Question: I'm trying to write a tampermonkey script which gathers the document.location and headers in a dictionary. Googled a bit and figured I was supposed to use a global variable of some sort, but it's not working as I want.
Here's the script:
'''
// ==UserScript==
// @name My Fancy New Userscript
// @namespace http://your.homepage/
// @version 0.1
// @description enter something useful
// @author You
// @match *://*/*
// @grant none
// ==/UserScript==
if (unsafeWindow.resources == undefined) {
var unsafeWindow.resources = [];
}
var host = window.location;
unsafeWindow.resources.push(host);
console.log(unsafeWindow.resources);
'''
When running it I get the following error:
> ERROR: Execution of script 'My Fancy New Userscript' failed! unsafeWindow is not defined
Maybe what I'm trying to do is not even possible?
Update:
Trying to be a bit clearer. The end result should result in a dictionary that would have the document.location as key and a dictionary containing the header name and header value of said location as the value.
'''
{document.location = {"Headername" = "Header value", "Headername" = "Header value"}}
'''
The end result will be used to generate a table with the information in the dictionary. Something like this:

/Patrik
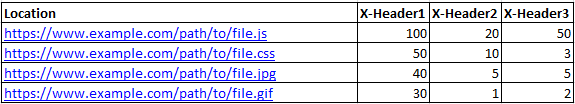
Answer: Please take this as a brief EXAMPLE of what you should accomplish, and be aware that you may encounter some issues while moving on with your project, because sometimes document.location can be a bit tricky to retrieve.
That apart, the code:
'''
// ==UserScript==
// @name My Fancy New Userscript
// @namespace http://use.i.E.your.homepage/
// @version 0.1
// @description enter something useful
// @match *://*/*
// @copyright 2015+, You
// ==/UserScript==
var storage = (function(win){
var localDrive = win.localStorage;
return {
save: function (/* <string> */ key, /* <string | JSONstringified object> */ value) {
localDrive.setItem(key, value);
},
destroy: function (/* <string> */ key) {
return localDrive.removeItem(key) ? true : false;
},
get: function (/* <string> */ key) {
return localDrive.getItem(key) == '' || localDrive.getItem(key) == null ? false : localDrive.getItem(key);
}
}
})(window);
window.storage = storage;
document.addEventListener("DOMContentLoaded", function(e) {
// Dom ready, start:
// Check whether the array exists or not :
if (!storage.get("myDataList")) {
storage.save("myDataList", JSON.stringify(
[{
'href' : document.location.href,
'location' : document.location,
'test1' : 'test',
'test2' : 'test2'
}]
)
);
}
else {
// If exists, log every single object:
var currentStorageList = JSON.parse(storage.get("myDataList"));
for (var i = 0; i < currentStorageList.length; ++i) {
console.log(currentStorageList[i]);
}
}
// Check whether this element exists in the current list, else add :
var currentStorageList = JSON.parse(storage.get("myDataList"));
var elementExists = currentStorageList.some(function(el,i,arr) {
return el.href === document.location.href;
});
if (!elementExists) {
console.log("current elements doesn't exist, let's push it!");
storage.save("myDataList", JSON.stringify(JSON.parse(storage.get("myDataList")).push({
'href' : document.location.href,
'location' : document.location,
'test1' : 'test',
'test2' : 'test2'
})));
}
});
'''
This is pure javascript, since I didn't see you using jQuery.
I have provided there:
1. A comfortable DOM object (storage) with three main methods: save (stores key => value, where value must be a string or a json stringified element, because you can't store arrays in local storage), get (get from key) and destroy (from key).
2. A constructor right at the beginning of domready: if the key holding the elements does NOT exist, it will create it and fill with the current document location, identifying it using the document's href.
3. A few examples to work with in order to save / retrieve what you need.
Please note that this is just an example (it does work, though).
Also, in your tampermonkey script settings, don't forget to set it to run at .
The output on xkcd (for testing) is this:

<URL>
Hope this is helpful for your project ;)